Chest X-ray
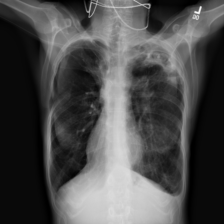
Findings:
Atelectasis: negative
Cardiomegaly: negative
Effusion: negative
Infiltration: positive
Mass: positive
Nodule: negative
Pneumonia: negative
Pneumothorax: negative
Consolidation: negative
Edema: negative
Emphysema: negative
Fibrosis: negative
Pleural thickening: negative
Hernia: negative